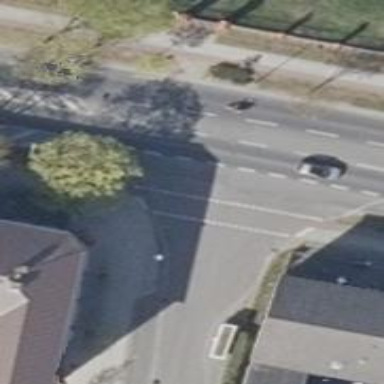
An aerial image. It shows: Primary road with asphalt surface. It has sidewalks on both sides and cycle track.